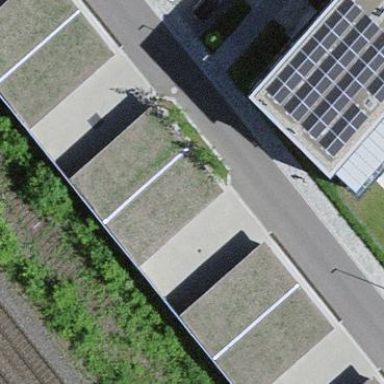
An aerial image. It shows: Carport structure.